Question: Hi guys I continue with my code and I have a problem that someone can maybe help me to fix it.
I'm using UI Bootstrap with angular and thymeleaf and I have problems to comunicate each. I want this:

So this table is loading dynamic from Thymeleaf but the name provider need to change.
Here is the code:
'''
<accordion-group heading="{{providerGroup}}" th:attr="ng-repeat=''+ providerGroup in ${@provider.getProviders().keySet()}+'')'">
{{providerName}}
</accordion-group>
'''
everything is working fine except that I dont know why thymeleaf dont read it.
Any help?
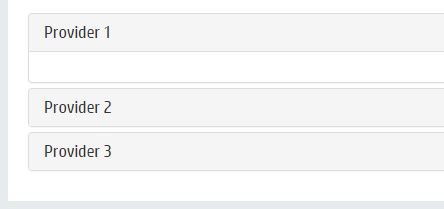
Answer: '''
<accordion close-others="oneAtATime">
<li th:each="provider : ${@provider.getProviders().keySet()}">
<accordion-group th:attr="heading=${provider}" ng-model="providerSelected">
{{providerSelected}}
<button class="btn btn-default btn-sm" ng-click="addItem()">Add Item</button>
<div ng-repeat="item in items">{{item}}</div>
</accordion-group>
</li>
</accordion>
'''
Enjoy it!